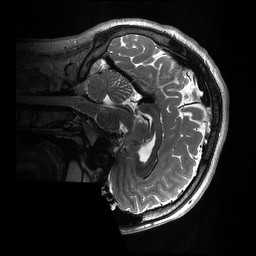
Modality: T2w
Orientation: sagittal
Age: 19
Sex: male